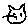
Label: cat